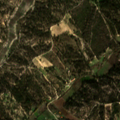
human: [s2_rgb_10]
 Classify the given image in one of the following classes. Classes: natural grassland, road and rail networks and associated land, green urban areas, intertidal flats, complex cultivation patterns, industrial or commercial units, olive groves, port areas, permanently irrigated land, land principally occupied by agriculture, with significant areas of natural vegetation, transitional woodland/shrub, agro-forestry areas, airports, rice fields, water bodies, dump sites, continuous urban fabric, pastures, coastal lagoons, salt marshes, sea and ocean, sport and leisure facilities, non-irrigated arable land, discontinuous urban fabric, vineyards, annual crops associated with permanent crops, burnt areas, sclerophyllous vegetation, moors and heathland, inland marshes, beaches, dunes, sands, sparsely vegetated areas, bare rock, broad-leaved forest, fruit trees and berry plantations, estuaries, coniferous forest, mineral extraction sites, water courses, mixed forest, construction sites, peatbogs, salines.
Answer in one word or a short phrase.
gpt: pastures, complex cultivation patterns, agro-forestry areas, broad-leaved forest, mixed forest